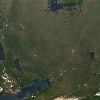
Label: land